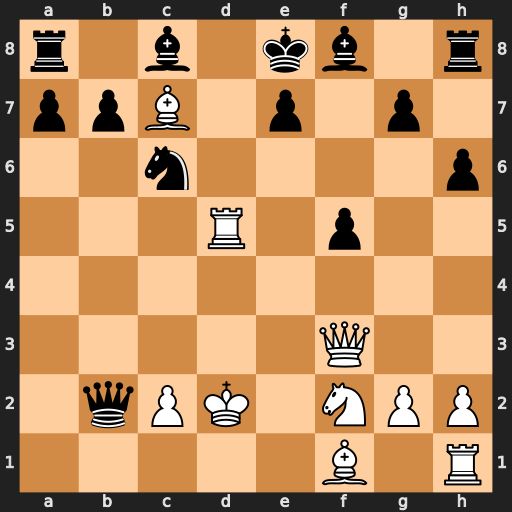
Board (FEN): r1b1kb1r/ppB1p1p1/2n4p/3R1p2/8/5Q2/1qPK1NPP/5B1R
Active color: w
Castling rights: kq
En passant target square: -
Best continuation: Qh5+ g6 Qxg6#